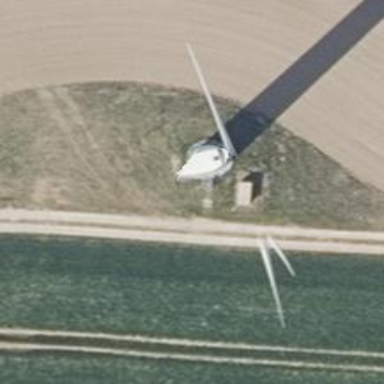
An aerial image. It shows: Wind generator with horizontal axis. The generator is wind turbine.